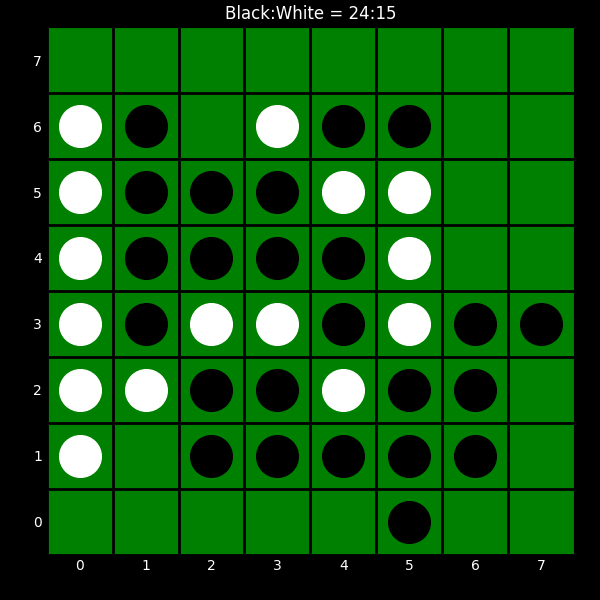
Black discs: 24
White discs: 15